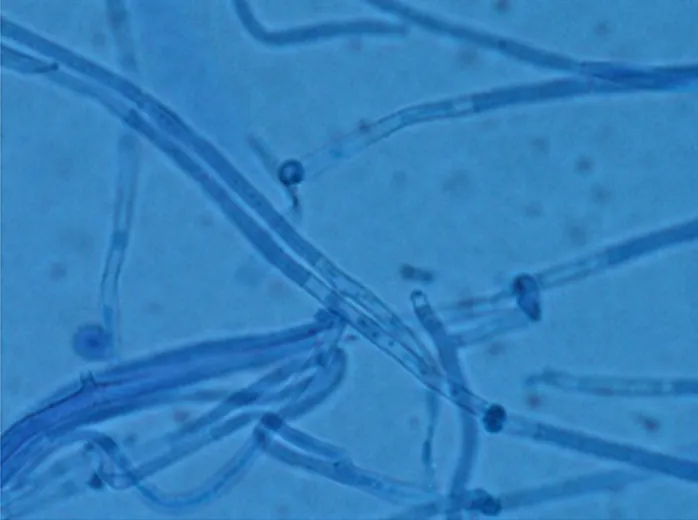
Microscopic aspect of P. romeroi isolate (Blue cotton, x40).
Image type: pathology (gram)